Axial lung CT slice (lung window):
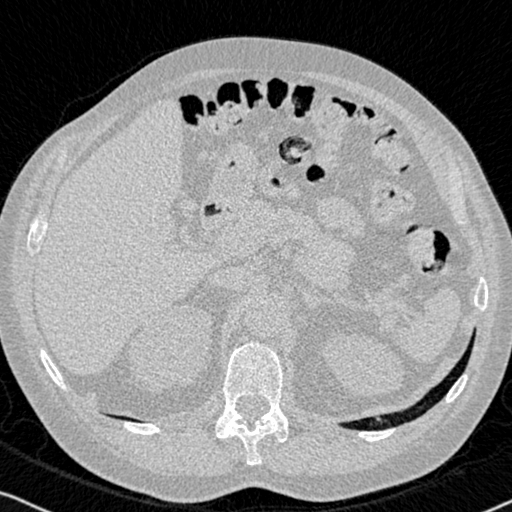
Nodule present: no